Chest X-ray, AP view. Patient: 57 years old, sex M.
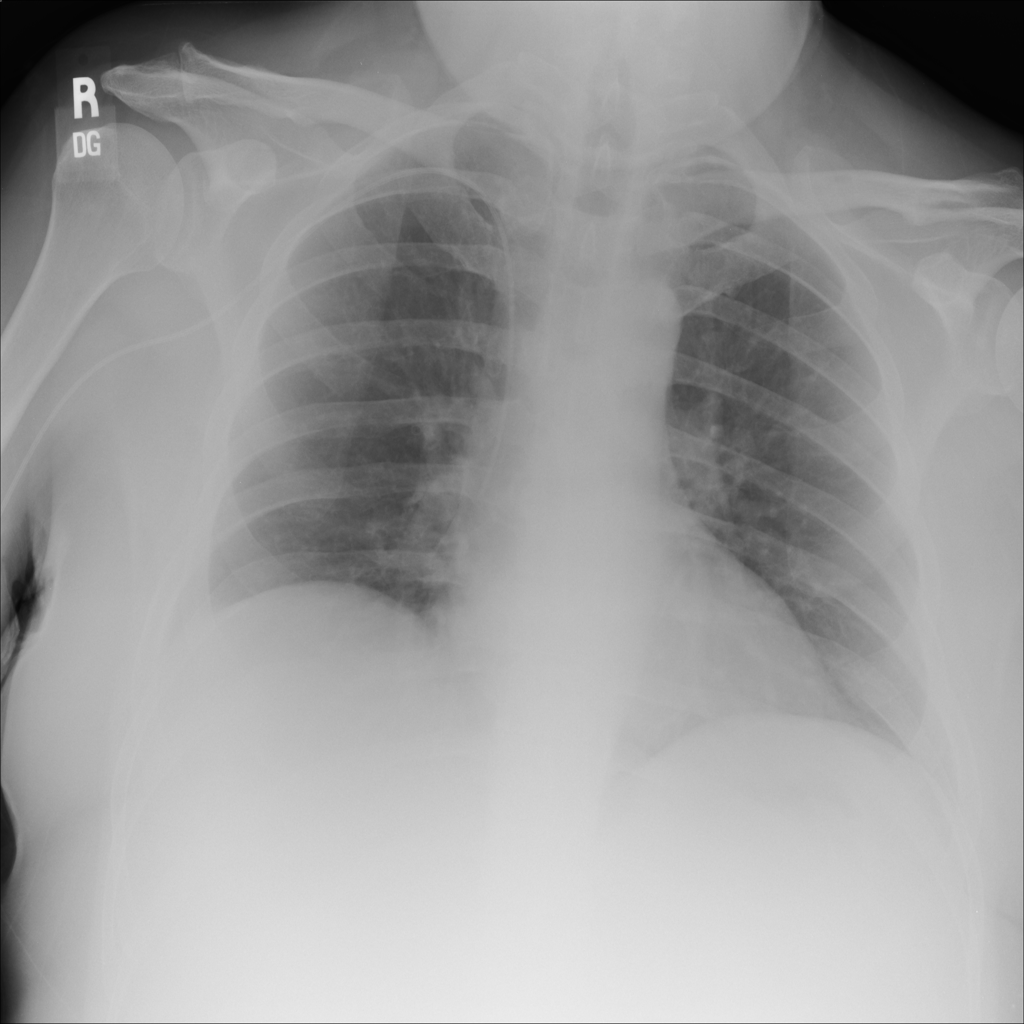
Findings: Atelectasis